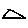
Label: triangle